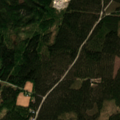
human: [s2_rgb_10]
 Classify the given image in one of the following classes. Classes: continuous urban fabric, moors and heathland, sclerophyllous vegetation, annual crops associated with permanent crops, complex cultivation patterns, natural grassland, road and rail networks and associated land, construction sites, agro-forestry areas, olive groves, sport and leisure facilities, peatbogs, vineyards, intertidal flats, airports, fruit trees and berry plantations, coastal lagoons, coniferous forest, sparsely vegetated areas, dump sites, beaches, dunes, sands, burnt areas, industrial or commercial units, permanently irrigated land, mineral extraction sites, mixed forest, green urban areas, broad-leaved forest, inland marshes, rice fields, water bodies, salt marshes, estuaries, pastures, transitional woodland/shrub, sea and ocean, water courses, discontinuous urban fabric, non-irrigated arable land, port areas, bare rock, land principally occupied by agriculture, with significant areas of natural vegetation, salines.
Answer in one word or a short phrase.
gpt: coniferous forest, mixed forest, transitional woodland/shrub